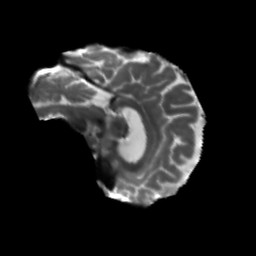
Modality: T2w
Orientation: sagittal
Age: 76
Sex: female
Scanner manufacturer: siemens
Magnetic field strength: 3 T
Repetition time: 5.25 s
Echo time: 0.08 s